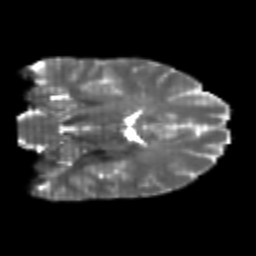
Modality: T2w
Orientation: coronal
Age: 24
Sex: male
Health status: healthy
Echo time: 0.074 s